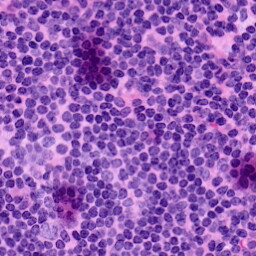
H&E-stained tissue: LymphNode